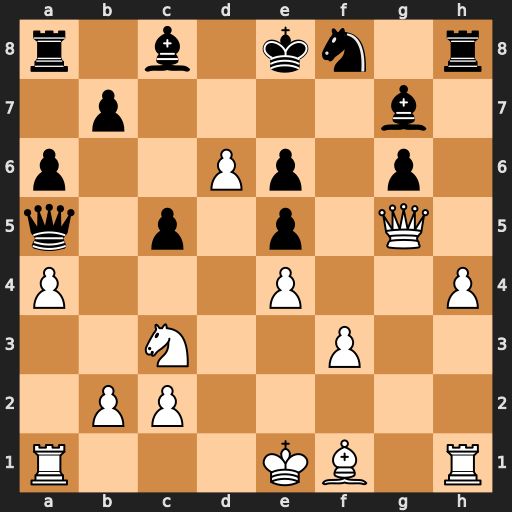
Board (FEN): r1b1kn1r/1p4b1/p2Pp1p1/q1p1p1Q1/P3P2P/2N2P2/1PP5/R3KB1R
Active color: w
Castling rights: KQkq
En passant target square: -
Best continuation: Qe7#